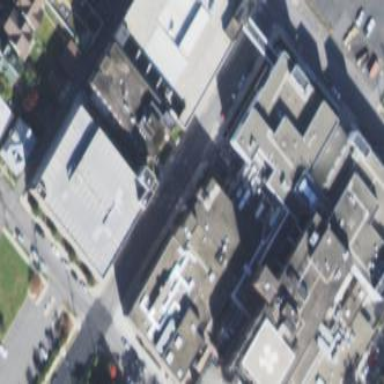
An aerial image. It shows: Hospital building.